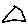
Label: triangle